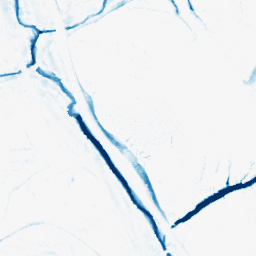
Category: morphological
Decomposition family: morphological_ellipse
Decomposition parameters: operation: closing
width: 10
height: 10
Upsampling method: quintic
Upsampling parameters: scale: 2
Upsampling scale: 2